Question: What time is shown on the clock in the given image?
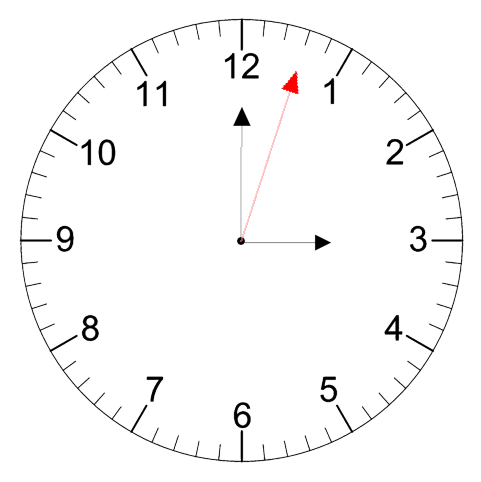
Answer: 03:00:03